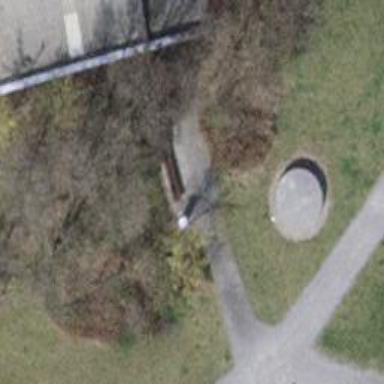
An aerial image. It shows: Brown bench in the vicinity.